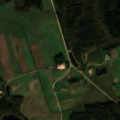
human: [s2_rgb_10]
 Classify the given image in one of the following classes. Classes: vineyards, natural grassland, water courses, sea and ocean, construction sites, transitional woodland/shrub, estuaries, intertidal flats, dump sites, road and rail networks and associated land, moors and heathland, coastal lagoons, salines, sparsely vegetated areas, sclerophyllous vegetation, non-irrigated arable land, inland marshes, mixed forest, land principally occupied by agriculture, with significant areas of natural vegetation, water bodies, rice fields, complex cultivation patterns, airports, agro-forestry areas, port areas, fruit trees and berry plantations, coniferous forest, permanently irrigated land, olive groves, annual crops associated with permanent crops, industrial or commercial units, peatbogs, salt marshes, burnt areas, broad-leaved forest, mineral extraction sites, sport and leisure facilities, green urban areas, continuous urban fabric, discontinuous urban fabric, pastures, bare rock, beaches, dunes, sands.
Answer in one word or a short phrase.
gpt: non-irrigated arable land, pastures, land principally occupied by agriculture, with significant areas of natural vegetation, coniferous forest, mixed forest, transitional woodland/shrub